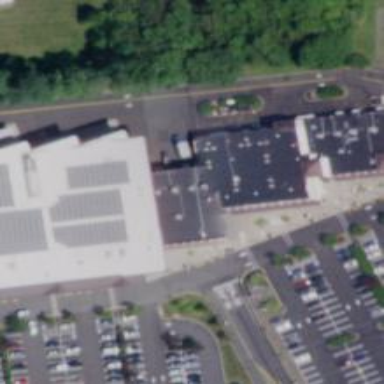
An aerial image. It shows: Fitness center located in leisure land.